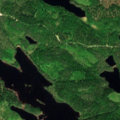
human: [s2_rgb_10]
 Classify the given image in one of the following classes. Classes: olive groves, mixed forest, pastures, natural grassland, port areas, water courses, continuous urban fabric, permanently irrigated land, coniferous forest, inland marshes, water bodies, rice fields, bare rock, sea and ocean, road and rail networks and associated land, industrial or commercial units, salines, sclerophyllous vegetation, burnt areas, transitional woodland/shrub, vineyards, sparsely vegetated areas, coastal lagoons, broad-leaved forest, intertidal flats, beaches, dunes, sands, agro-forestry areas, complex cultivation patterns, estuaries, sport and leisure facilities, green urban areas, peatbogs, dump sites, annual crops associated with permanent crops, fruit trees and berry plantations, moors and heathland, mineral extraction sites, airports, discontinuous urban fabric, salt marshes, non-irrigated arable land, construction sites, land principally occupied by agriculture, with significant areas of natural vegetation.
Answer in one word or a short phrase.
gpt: coniferous forest, mixed forest, water bodies